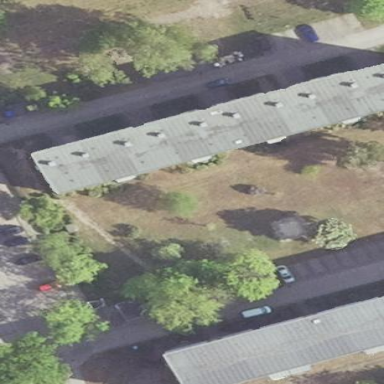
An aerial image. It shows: Image showing building with apartments.